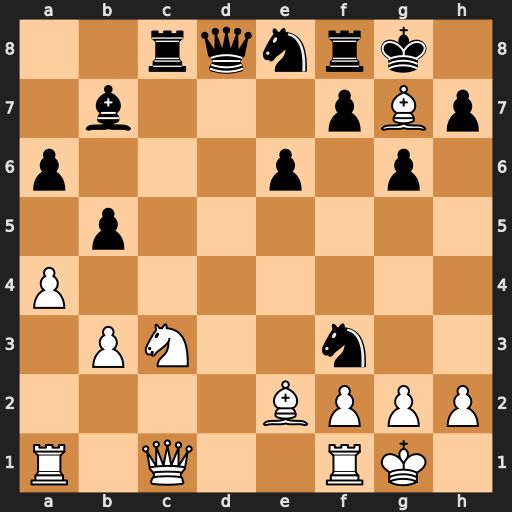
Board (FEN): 2rqnrk1/1b3pBp/p3p1p1/1p6/P7/1PN2n2/4BPPP/R1Q2RK1
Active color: w
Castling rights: -
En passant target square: -
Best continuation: Bxf3 Kxg7 Bxb7